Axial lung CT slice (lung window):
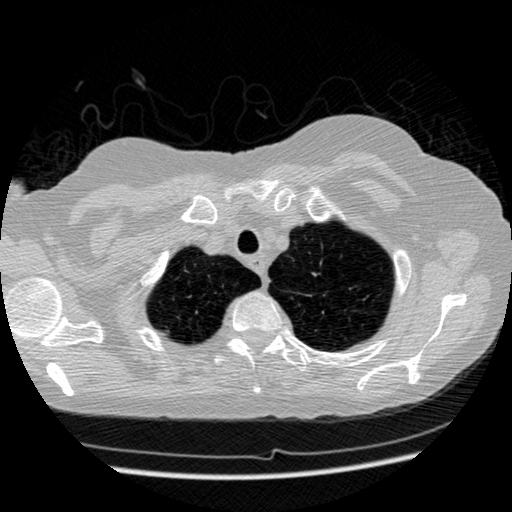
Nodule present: no